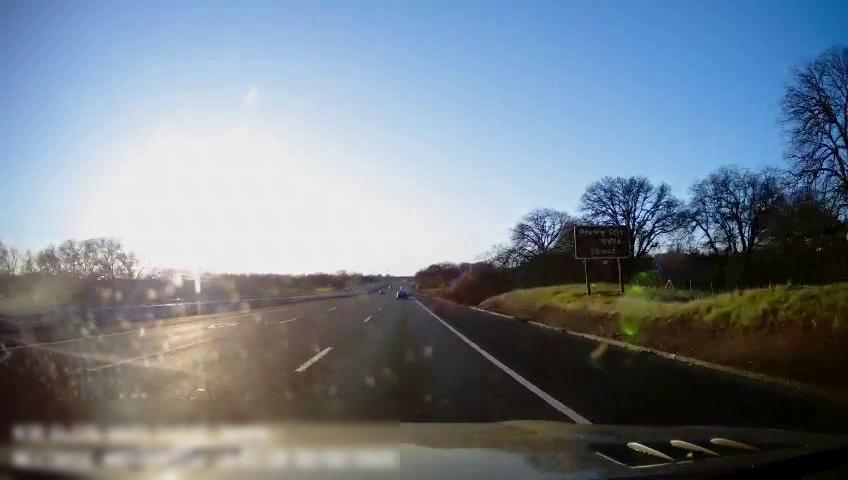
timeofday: Day
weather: Cloudy
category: Drivable Space
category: Vehicles | Car
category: Lanes | Alternate Lane
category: Lanes | Current Lane
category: Lanes | Current Lane
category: Lanes | Alternate Lane
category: Traffic | Signs